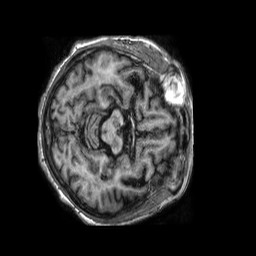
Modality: T1w
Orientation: axial
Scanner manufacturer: philips
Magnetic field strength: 1.5 T
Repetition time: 0.008464 s
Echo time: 0.003894 s